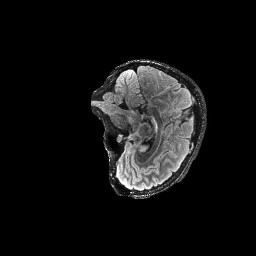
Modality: FLAIR
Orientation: sagittal
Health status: ill
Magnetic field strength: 3 T